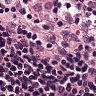
Metastatic tissue present: no